Question: UPDATE: I've just received an email from Google about the new Google Maps iOS SDK. Seems that everything has sorted out. I have successfully create new API key for my app! Didn't sully test it yet, but seems correct. They sent me <URL> URL page.
## Good Luck!
---
I am trying from yesterday to change my code so be able to use the new Google Maps SDK that released 2 days ago. I have follow all the instructions but until now didn't achieve to display them.
I have already request for an API key but without any reply until now. In addition I am trying to get an API key from <URL> but in list of Services I can't find .
Secondly, when I am trying to run my app(on Simulator), screen is black, I can see just Google logo on the left-hand side (and press it as well). I am getting these messages on Log screen:
'''
2012-12-14 12:20:57.132 CoL[515:7a03] Google Maps SDK for iOS version: 1.0.1.1154
2012-12-14 12:20:57.132 CoL[515:7a03] New version of Google Maps SDK for iOS available: 1.0.1.1154
2012-12-14 12:20:57.192 CoL[515:c07] ClientParametersRequest failed, 3 attempts remaining. Error Domain=DASHConnectionError Code=100 "The operation couldn't be completed. (DASHConnectionError error 100.)"
2012-12-14 12:20:57.242 CoL[515:c07] ClientParametersRequest failed, 2 attempts remaining. Error Domain=DASHConnectionError Code=100 "The operation couldn't be completed. (DASHConnectionError error 100.)"
2012-12-14 12:21:01.291 CoL[515:c07] ClientParametersRequest failed, 1 attempts remaining. Error Domain=DASHConnectionError Code=100 "The operation couldn't be completed. (DASHConnectionError error 100.)"
2012-12-14 12:21:09.314 CoL[515:c07] ClientParametersRequest failed, 0 attempts remaining. Error Domain=DASHConnectionError Code=100 "The operation couldn't be completed. (DASHConnectionError error 100.)"
2012-12-14 12:21:13.339 CoL[515:c07] ClientParametersRequest failed, 3 attempts remaining. Error Domain=DASHConnectionError Code=100 "The operation couldn't be completed. (DASHConnectionError error 100.)"
2012-12-14 12:21:13.363 CoL[515:c07] ClientParametersRequest failed, 2 attempts remaining. Error Domain=DASHConnectionError Code=100 "The operation couldn't be completed. (DASHConnectionError error 100.)"
2012-12-14 12:21:17.386 CoL[515:c07] ClientParametersRequest failed, 1 attempts remaining. Error Domain=DASHConnectionError Code=100 "The operation couldn't be completed. (DASHConnectionError error 100.)"
'''
Just noticed that project can't be built successfully on device (iPhone 4S, iOS 6). I don't know if that related with my problem above but here is the error:
'''
ld: file is universal (2 slices) but does not contain a(n) armv7s slice: /Users/.../GoogleMaps.framework/GoogleMaps for architecture armv7s
clang: error: linker command failed with exit code 1 (use -v to see invocation)
'''
and how my Architectures section looks like

Anyone who has achieved to make it work?
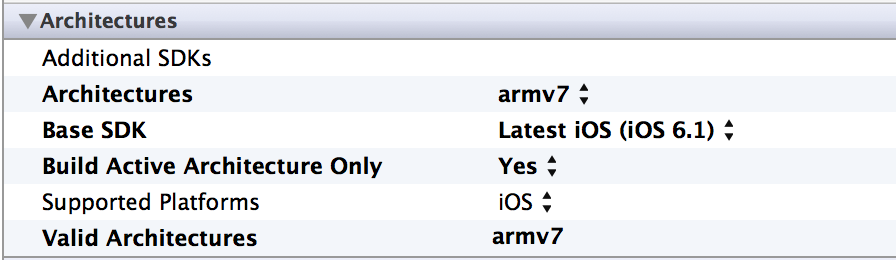
Answer: You need an API key to use the new google maps SDK. This is what mentioned in <URL>.
> Thanks for your interest in the Google Maps SDK for iOS. Currently
we're taking applications for access for an API Key. Please provide
details about your app below.
So you have to wait till the keys are available.
Check <URL>. You can register your project there and it will be available.
For the second issue, check this <URL>. You might have to remove the support for armv7s from your project.